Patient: sex M, age 26
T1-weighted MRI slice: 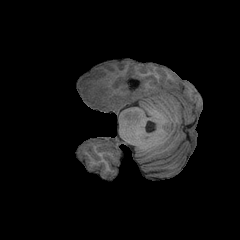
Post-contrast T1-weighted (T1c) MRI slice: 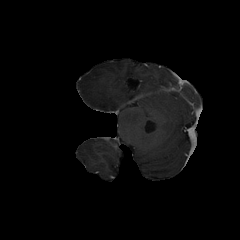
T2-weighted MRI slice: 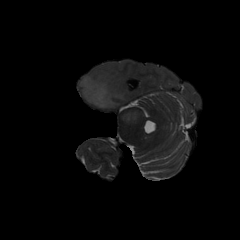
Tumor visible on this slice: yes
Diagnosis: Astrocytoma, IDH-mutant
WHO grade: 3